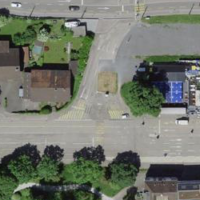
EUNIS habitat code: 57
Species observed at this site:
Helleborus niger